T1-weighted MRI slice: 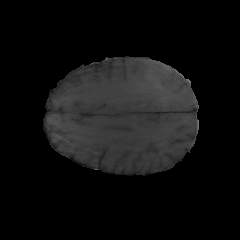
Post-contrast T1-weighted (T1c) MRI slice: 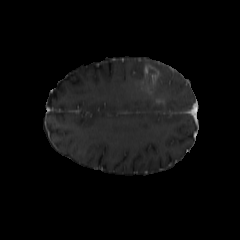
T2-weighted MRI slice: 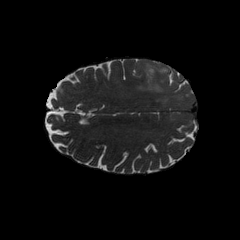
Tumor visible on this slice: yes